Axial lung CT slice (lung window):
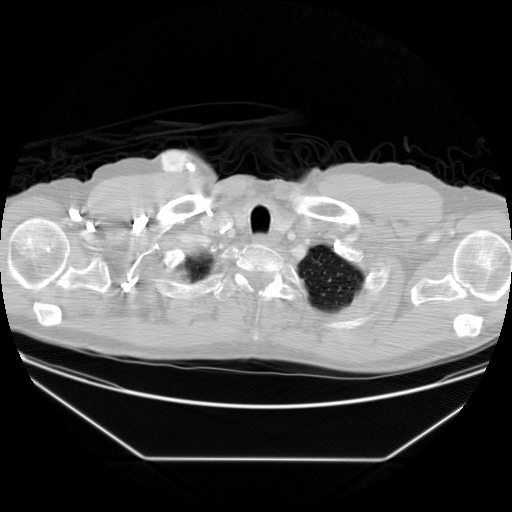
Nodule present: no